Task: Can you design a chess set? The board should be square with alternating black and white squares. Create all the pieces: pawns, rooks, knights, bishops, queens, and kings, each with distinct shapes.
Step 1060:
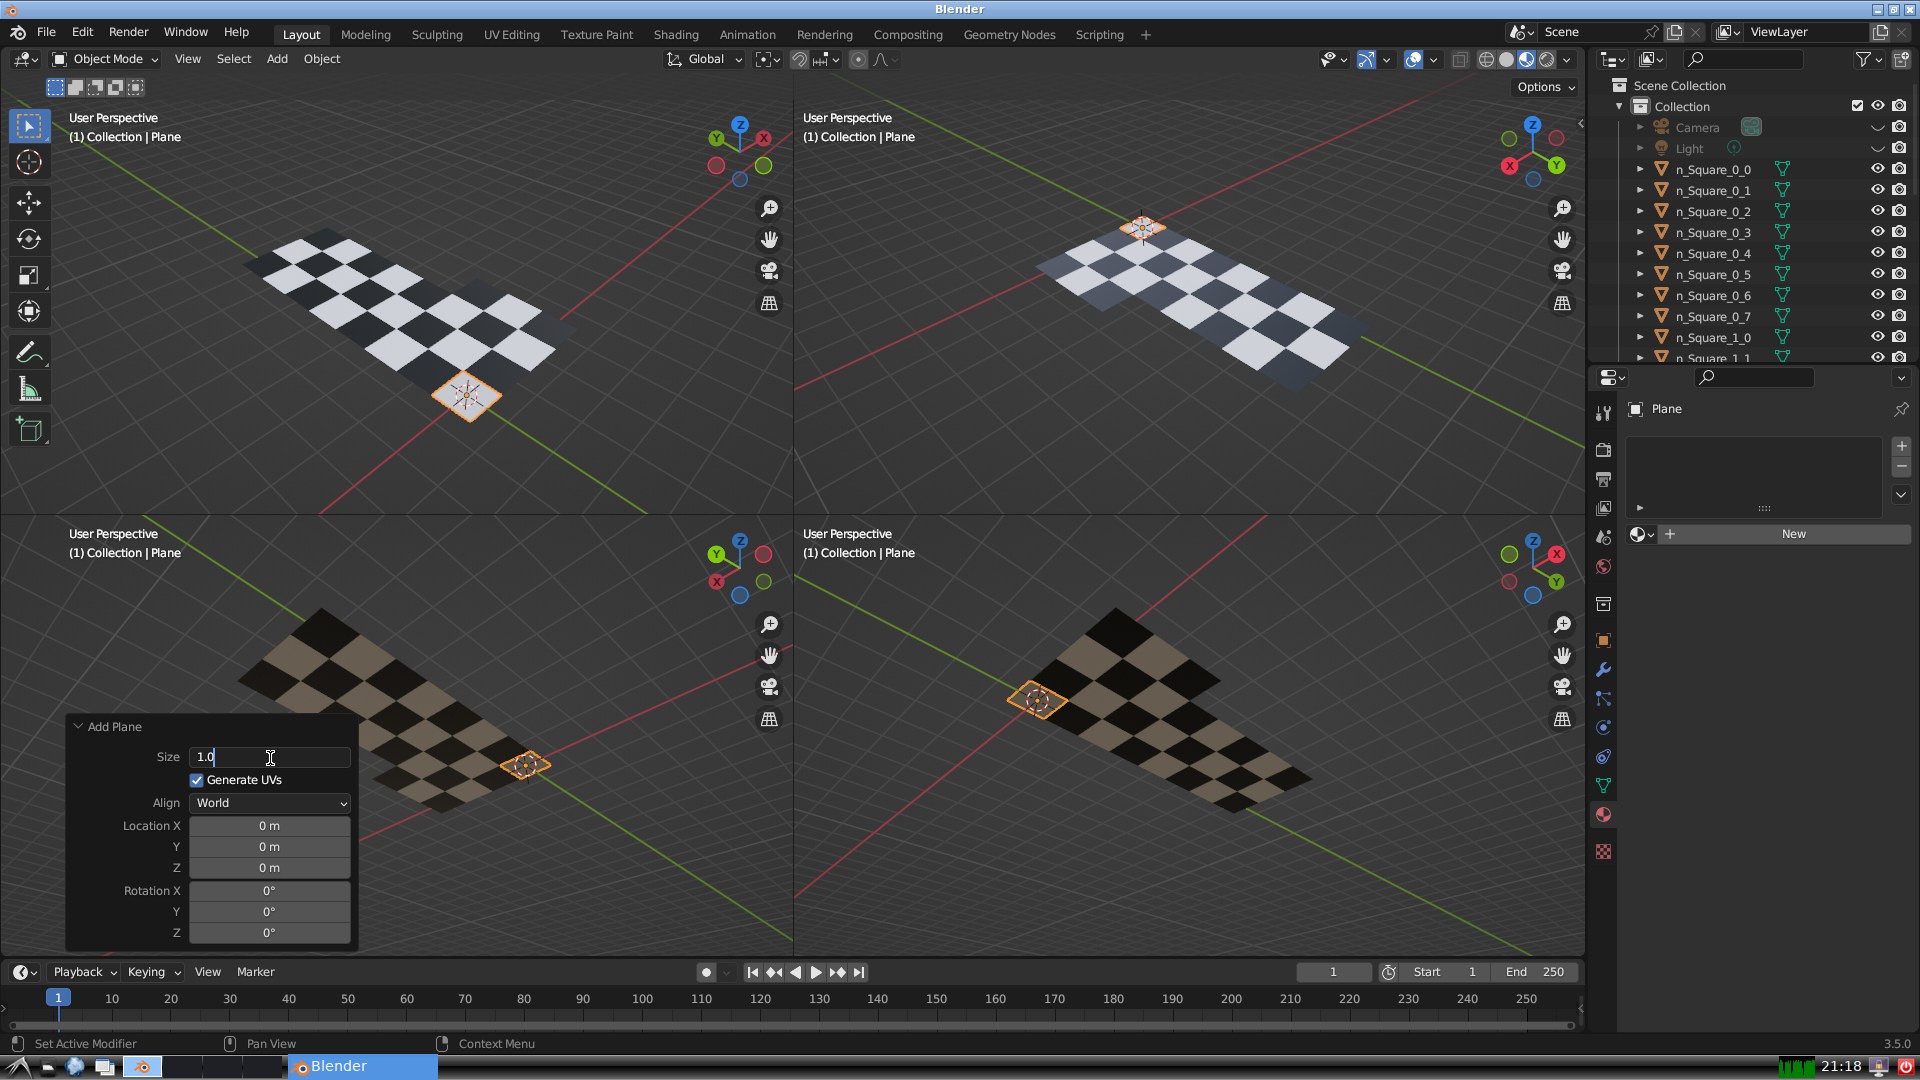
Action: {"key_press": ['Return']}